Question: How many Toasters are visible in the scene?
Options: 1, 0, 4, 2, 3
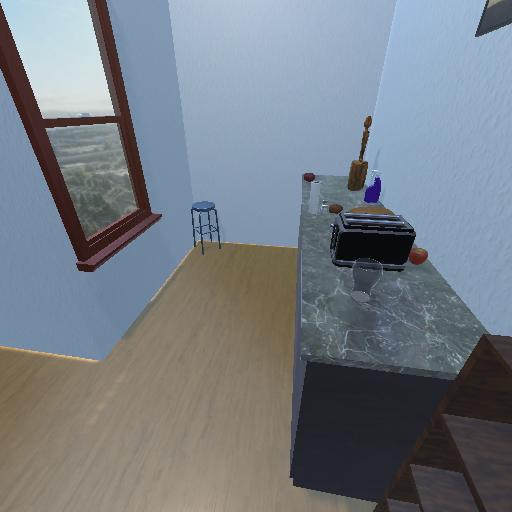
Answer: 1